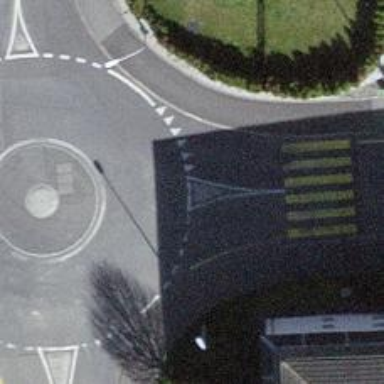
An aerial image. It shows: Road with "give way" sign.